Question: I have a navigation drawer in my application that I figured could benefit from a toggle switch, shown here:

My problem is that I can't actually access whether or not the switch has been toggled.
'''
<?xml version="1.0" encoding="utf-8"?>
<menu xmlns:android="http://schemas.android.com/apk/res/android"
xmlns:app="http://schemas.android.com/apk/res-auto">
<group android:checkableBehavior="single">
<item android:id="@+id/piano"
app:actionLayout="@layout/action_view_switch"
android:title="Piano Mode" />
'''
'''
<?xml version="1.0" encoding="utf-8"?>
<LinearLayout xmlns:android="http://schemas.android.com/apk/res/android"
android:orientation="horizontal" android:layout_width="match_parent"
android:layout_height="match_parent">
<android.support.v7.widget.SwitchCompat
android:layout_width="fill_parent"
android:layout_height="match_parent"
android:id="@+id/piano_switch"
/>
</LinearLayout>
'''
And here's the code snippet where I try to access the switch, but the 'onCheckedChanged' listener never activates:
'''
View v = getLayoutInflater().inflate(R.layout.action_view_switch, null);
SwitchCompat piano = (SwitchCompat) v.findViewById(R.id.piano_switch);
piano.setOnCheckedChangeListener(new CompoundButton.OnCheckedChangeListener() {
@Override
public void onCheckedChanged(CompoundButton buttonView, boolean isChecked) {
Settings.piano = isChecked;
Log.d("Switch", "You a-toggled mah switch");
}
});
'''
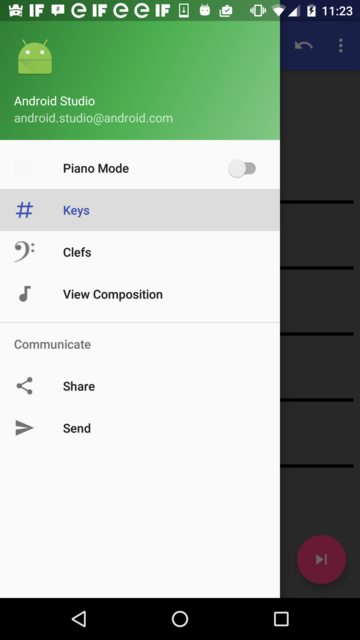
Answer: Actually you are creating a new view and setting checked change listener to that!
Its not setting listener to the Switch in the NavDrawer, but to a new switch!
You should access the switch in NavDrawer by:
'''
navigationView = (NavigationView) findViewById(R.id.navigation_view); //Here you should enter your navigation view id
SwitchCompat piano = (SwitchCompat)
navigationView.getMenu().findItem(R.id.piano_switch); // But this depends on how you made your view in XML. It may be navigationView.getMenu().getItem(0).findItem(R.id.piano_switch);
piano.setOnCheckedChangeListener(new CompoundButton.OnCheckedChangeListener() {
@Override
public void onCheckedChanged(CompoundButton buttonView, boolean isChecked) {
Settings.piano = isChecked;
Log.d("Switch", "You a-toggled mah switch");
}
});
'''